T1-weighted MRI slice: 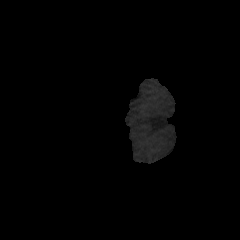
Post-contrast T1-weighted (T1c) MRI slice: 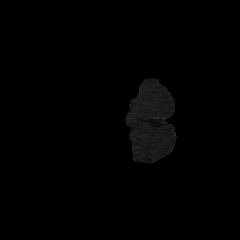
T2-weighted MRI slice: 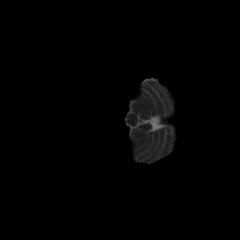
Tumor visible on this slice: no